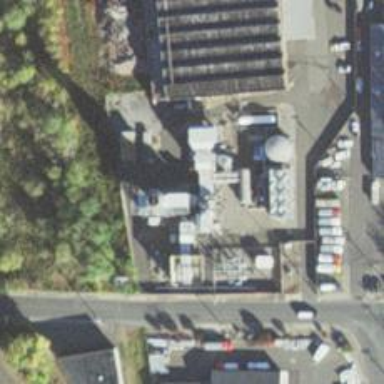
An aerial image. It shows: Gas turbine generator.